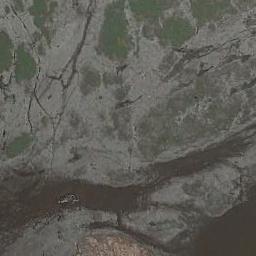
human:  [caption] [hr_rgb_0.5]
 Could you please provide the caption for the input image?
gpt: Half of this wetland is bare rock and the other half is covered by vegetation .

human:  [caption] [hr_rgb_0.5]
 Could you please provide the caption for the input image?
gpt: There are a few brown bare lands in the river in a wetland with sparse green plants on the bare lands .

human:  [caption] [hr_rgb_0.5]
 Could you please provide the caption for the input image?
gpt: Many green plants are on the wetlands .

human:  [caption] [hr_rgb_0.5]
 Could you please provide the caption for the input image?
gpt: The wetland consists of bare land, Green plants, Dry plants and water .

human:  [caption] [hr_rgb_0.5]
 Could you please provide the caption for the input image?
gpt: There are some water areas and green areas on the wetland .